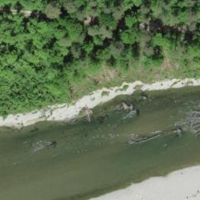
EUNIS habitat code: 41
Species observed at this site:
Tussilago farfara